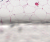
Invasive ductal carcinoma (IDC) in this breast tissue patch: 0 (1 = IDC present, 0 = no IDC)